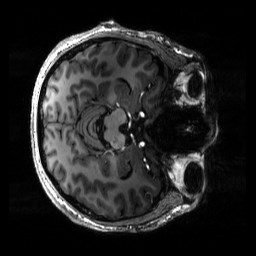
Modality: T1w
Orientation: axial
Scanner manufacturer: siemens
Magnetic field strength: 6.98 T
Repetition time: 2.3 s
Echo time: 0.00273 s